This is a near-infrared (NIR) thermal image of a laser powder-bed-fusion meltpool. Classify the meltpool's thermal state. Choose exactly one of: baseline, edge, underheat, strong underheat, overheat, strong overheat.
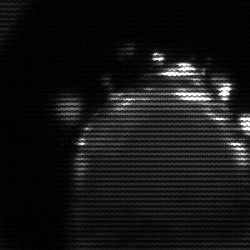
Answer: edge